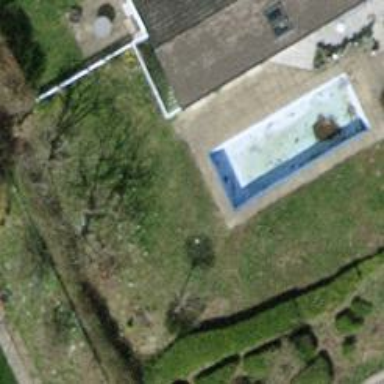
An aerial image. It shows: Swimming pool located in leisure land.